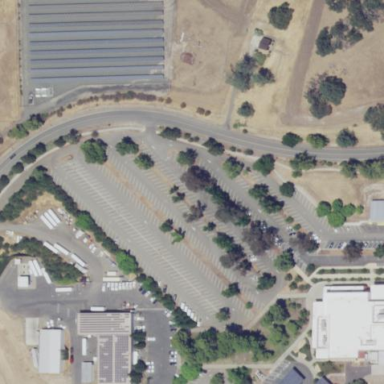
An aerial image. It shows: Road serving as parking aisle.